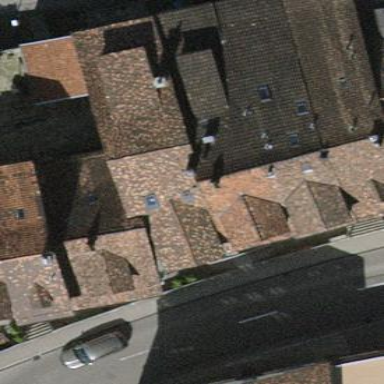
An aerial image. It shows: Historic building.